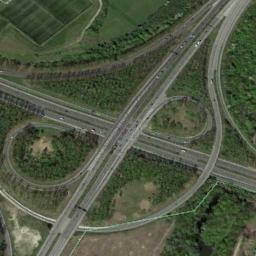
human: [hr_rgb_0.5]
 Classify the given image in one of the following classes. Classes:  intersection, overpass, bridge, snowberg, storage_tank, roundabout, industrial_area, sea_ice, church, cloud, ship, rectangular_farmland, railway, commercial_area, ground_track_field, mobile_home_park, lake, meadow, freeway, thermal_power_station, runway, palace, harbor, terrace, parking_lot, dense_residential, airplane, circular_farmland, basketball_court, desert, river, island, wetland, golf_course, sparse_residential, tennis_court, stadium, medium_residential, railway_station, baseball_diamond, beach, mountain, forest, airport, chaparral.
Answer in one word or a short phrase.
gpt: overpass